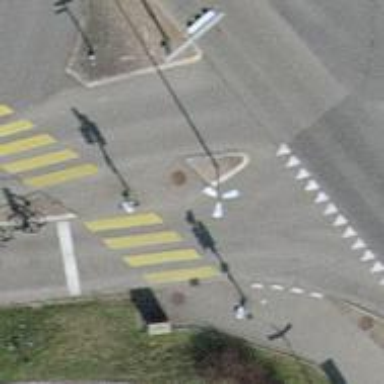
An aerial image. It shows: Asphalt path with uncontrolled zebra crossing.